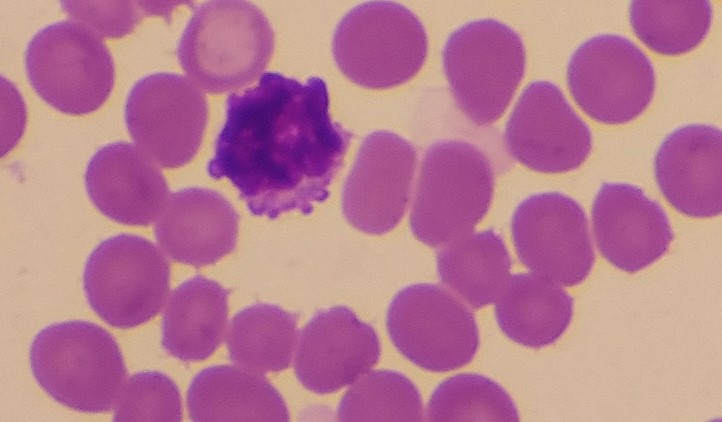
White blood cell type: Basophil